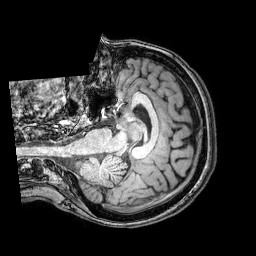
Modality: T1w
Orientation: axial
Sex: female
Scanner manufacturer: philips
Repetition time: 0.008142 s
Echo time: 0.00372 s